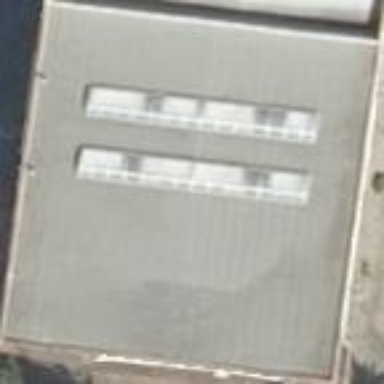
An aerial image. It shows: Commercial building housing furniture shop.